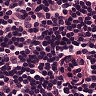
Metastatic tissue present: no